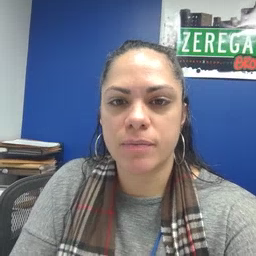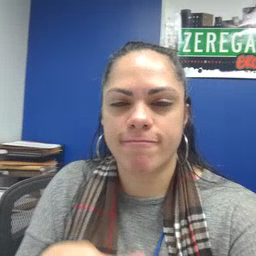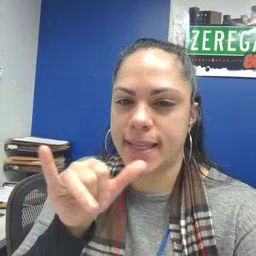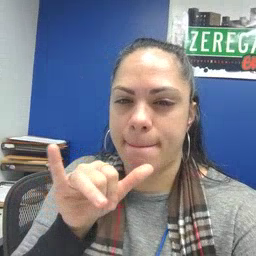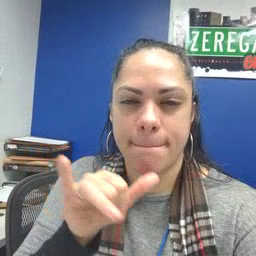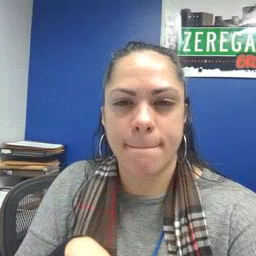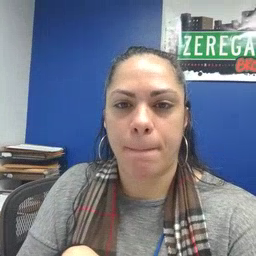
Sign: same